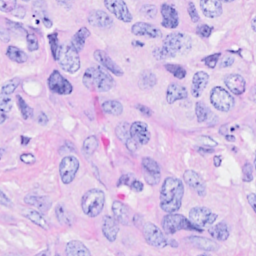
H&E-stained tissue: Breast